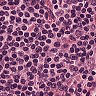
Metastatic tissue present: no